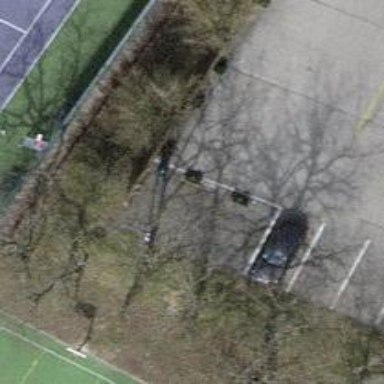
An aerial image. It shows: Bicycle parking area with wall loops.